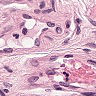
Metastatic tissue present: no